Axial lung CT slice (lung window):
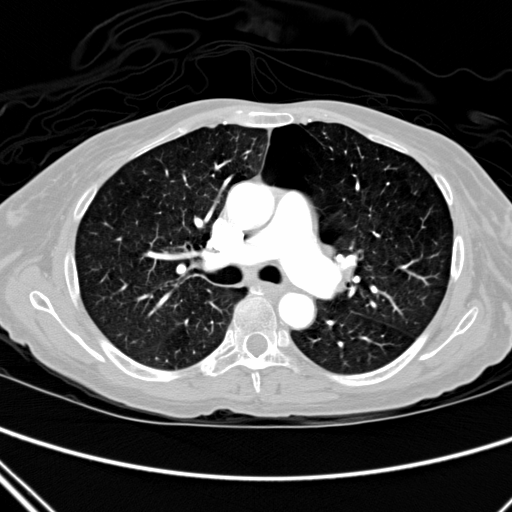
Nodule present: no